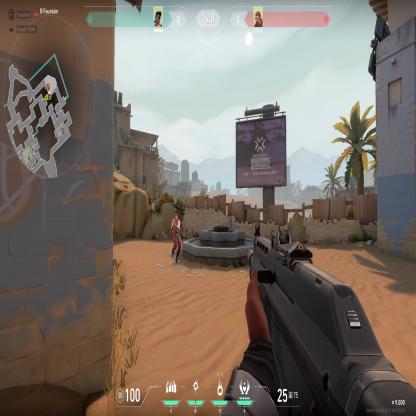
Label: enemy